Aerial crown-view tile of a tropical tree (Barro Colorado Island, Panama), acquired 20250512:
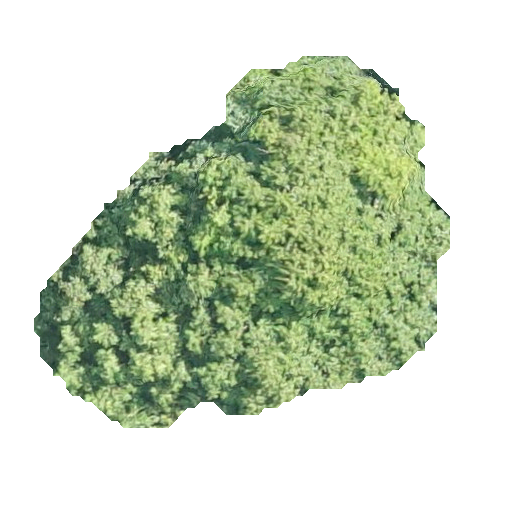
Species: Guarea guidonia
GBIF accepted scientific name: Guarea guidonia
Crown area: 152.076 m²